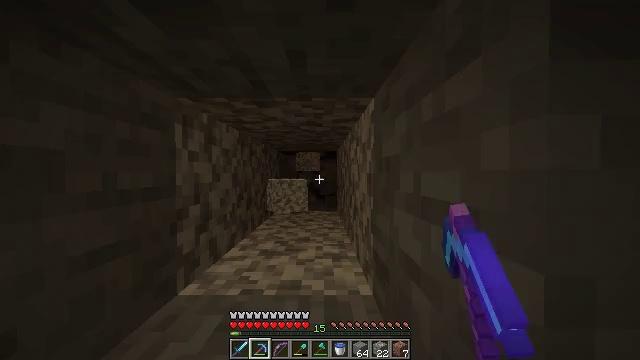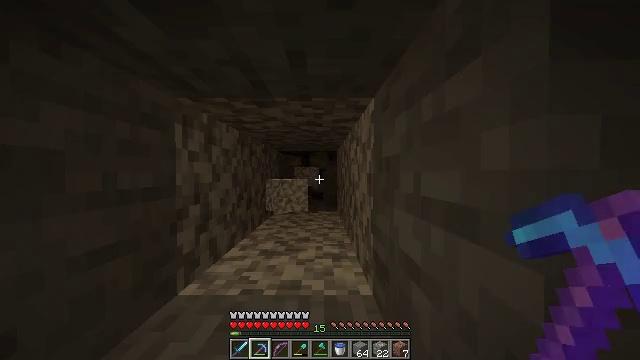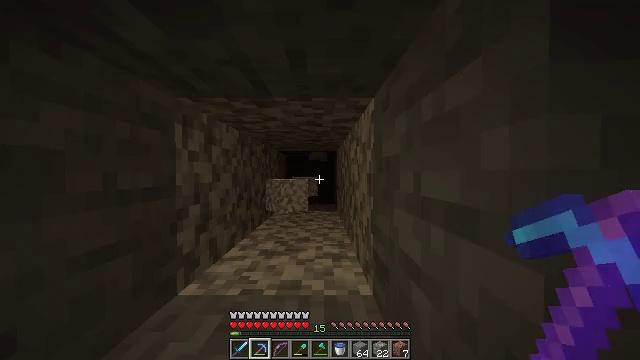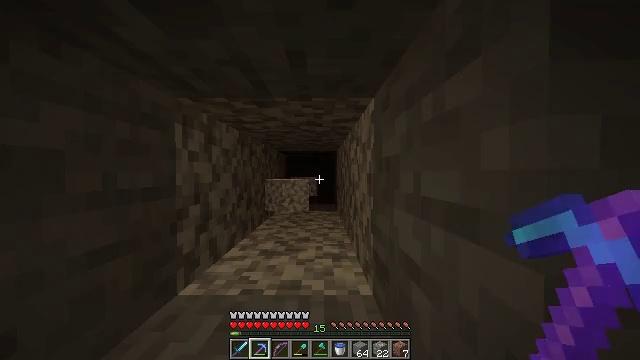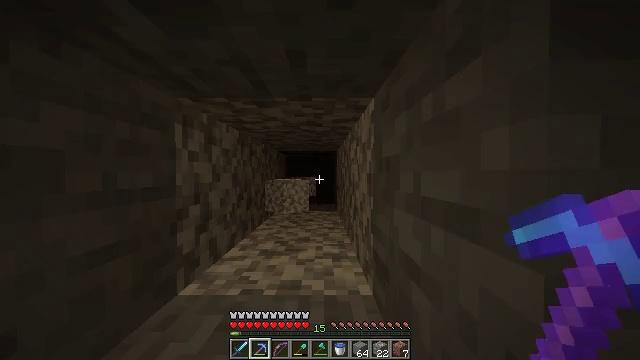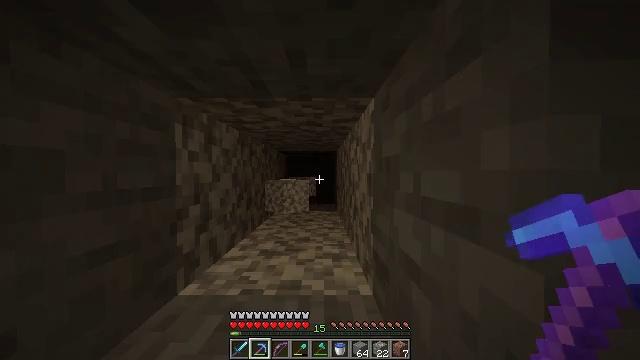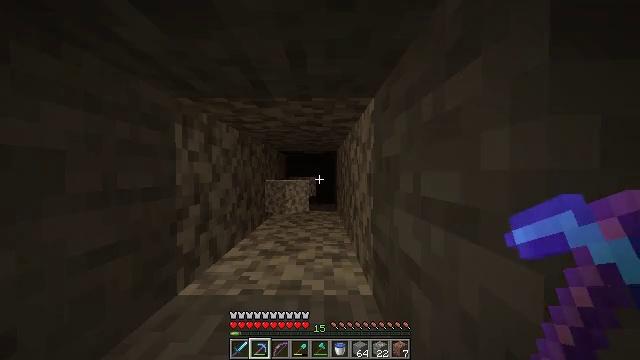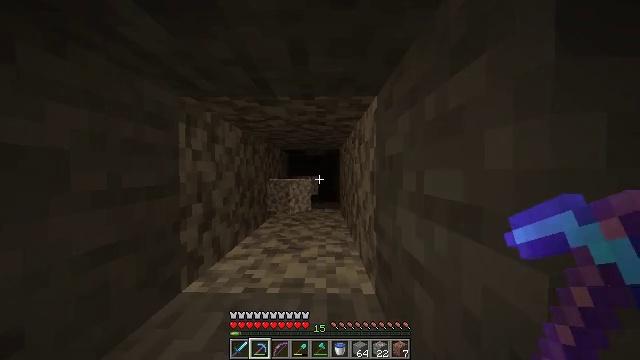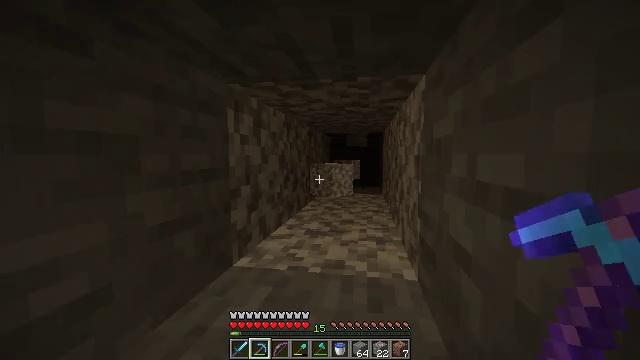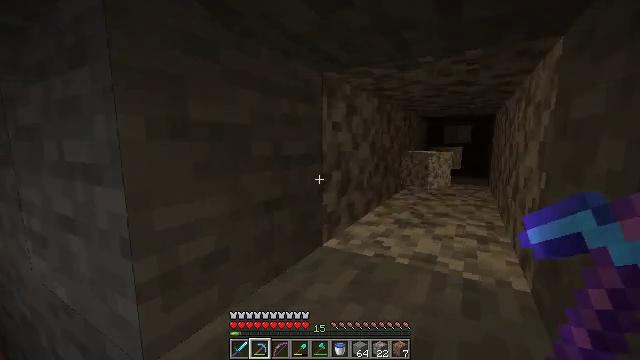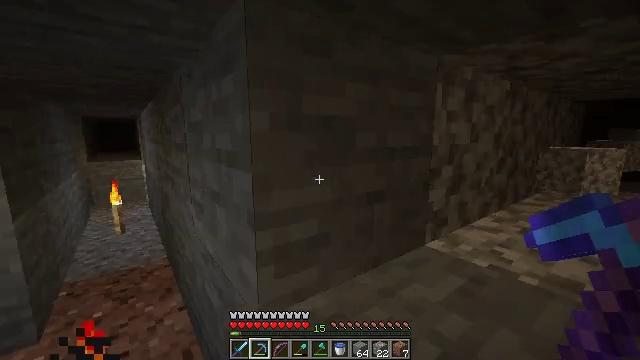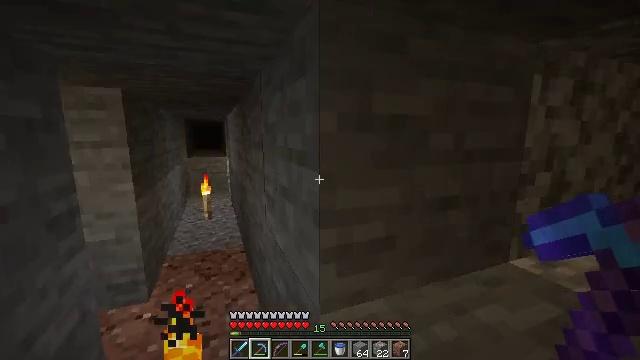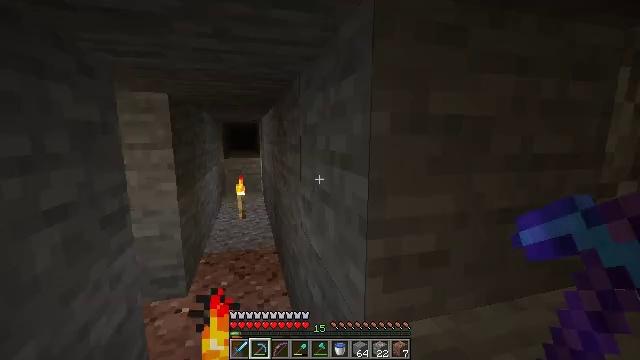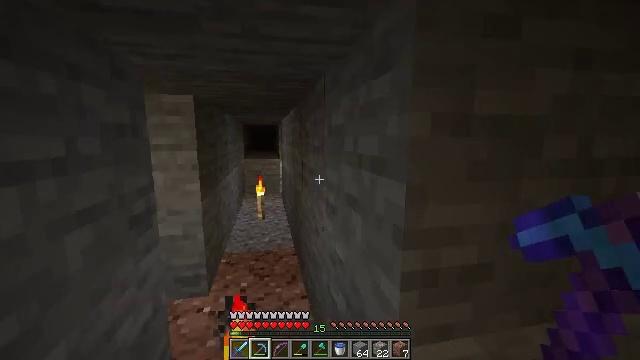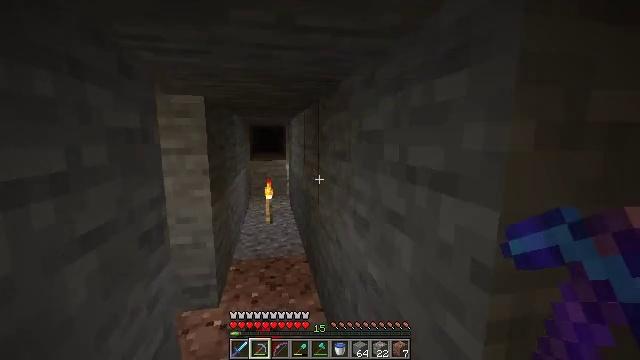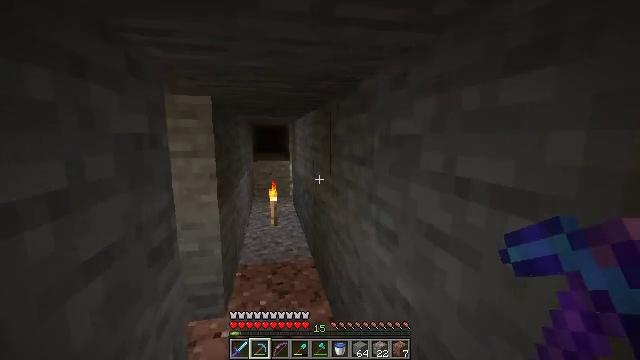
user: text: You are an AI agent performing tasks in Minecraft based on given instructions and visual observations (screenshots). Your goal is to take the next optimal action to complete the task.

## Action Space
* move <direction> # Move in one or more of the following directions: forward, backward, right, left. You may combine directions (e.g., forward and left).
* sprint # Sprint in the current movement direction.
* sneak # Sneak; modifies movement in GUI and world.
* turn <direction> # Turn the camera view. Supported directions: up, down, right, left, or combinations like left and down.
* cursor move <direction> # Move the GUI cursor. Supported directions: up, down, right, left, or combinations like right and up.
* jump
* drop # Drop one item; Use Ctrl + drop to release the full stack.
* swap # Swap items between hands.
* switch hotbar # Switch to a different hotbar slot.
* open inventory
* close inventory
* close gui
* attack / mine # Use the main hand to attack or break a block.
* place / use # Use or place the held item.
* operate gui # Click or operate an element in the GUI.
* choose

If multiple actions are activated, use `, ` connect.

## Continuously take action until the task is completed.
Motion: motion action
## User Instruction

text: Use right equipment to gather melon.
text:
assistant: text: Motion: attack / mine
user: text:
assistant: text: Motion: attack / mine
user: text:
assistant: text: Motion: attack / mine
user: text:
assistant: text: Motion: attack / mine
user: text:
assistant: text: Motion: attack / mine
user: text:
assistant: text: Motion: attack / mine
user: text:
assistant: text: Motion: attack / mine
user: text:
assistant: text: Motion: turn left and down
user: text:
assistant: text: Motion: turn left and down
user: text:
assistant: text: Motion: turn left and down
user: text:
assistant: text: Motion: turn left
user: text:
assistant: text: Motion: move forward and move left, turn left
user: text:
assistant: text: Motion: move forward and move left, turn left
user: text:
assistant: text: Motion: move forward and move left
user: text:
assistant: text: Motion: move forward and move left
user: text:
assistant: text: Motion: move forward and move left
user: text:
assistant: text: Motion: move forward and move left
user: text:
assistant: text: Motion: move forward and move left
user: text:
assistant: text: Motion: move forward and move left
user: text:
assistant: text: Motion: move forward and move left
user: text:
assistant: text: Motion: move forward and move left
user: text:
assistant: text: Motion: move forward and move left
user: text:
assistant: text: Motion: move forward and move left
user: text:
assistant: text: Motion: move forward, turn left and down
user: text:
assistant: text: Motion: turn left and down
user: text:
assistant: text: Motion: turn left and down
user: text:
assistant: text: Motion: turn left and down
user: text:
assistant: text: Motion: turn left
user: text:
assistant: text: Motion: turn left
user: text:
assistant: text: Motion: turn left and up